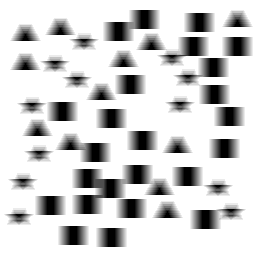
Squares: 24
Triangles: 12
Stars: 12
Total shapes: 48